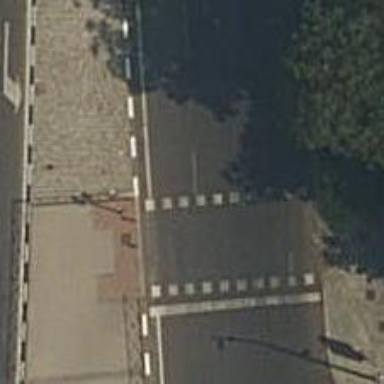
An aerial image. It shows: Crossing with traffic signals.